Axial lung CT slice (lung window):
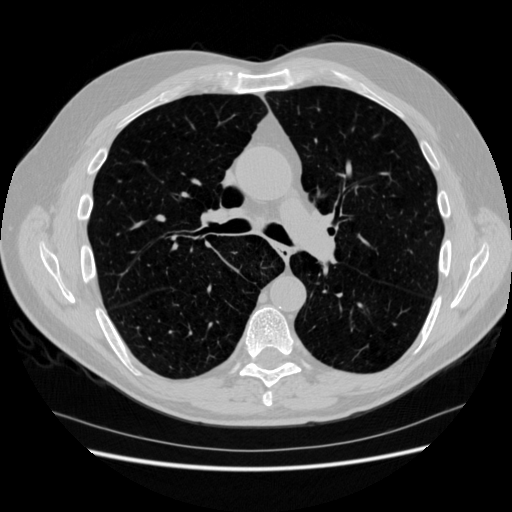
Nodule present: no